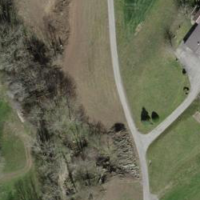
EUNIS habitat code: 52
Species observed at this site:
Pseudochorthippus parallelus
Chorthippus biguttulus
Gomphocerippus rufus